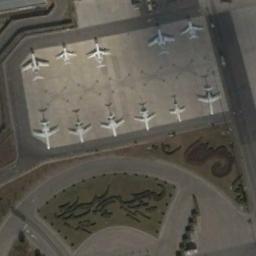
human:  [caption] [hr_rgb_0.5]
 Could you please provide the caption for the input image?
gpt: Two rows of planes are parked on the open space beside the grass .

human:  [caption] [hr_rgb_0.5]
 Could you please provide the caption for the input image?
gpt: There are two rows of planes and a fan-shaped lawn .

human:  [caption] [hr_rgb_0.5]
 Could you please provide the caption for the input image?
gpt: Eleven planes parked in two lines on the airport and the lawn beside .

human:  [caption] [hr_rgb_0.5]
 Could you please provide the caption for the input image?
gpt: There are many planes in the open space next to the runway .

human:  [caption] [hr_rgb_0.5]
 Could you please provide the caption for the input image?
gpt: Eleven planes were in the clearing next to the fan grass .